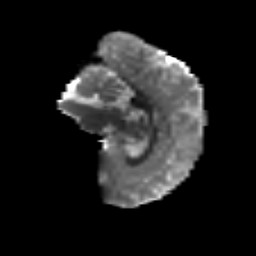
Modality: T2w
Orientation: sagittal
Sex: female
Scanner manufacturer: siemens
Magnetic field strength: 3 T
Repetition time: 5 s
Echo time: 0.071 s